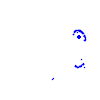
Particle: pion